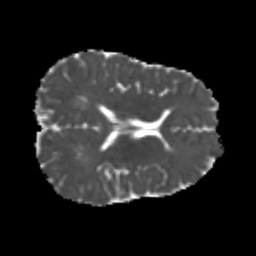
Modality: MD
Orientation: axial
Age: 22
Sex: male
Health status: healthy
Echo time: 0.074 s